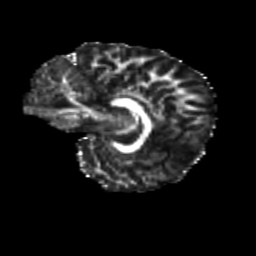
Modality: FA
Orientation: sagittal
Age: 9
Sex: female
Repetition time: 9.512 s
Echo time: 0.089 s